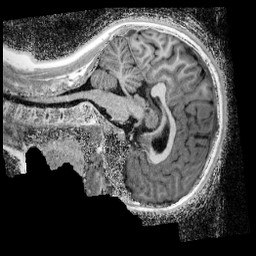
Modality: UNIT1_denoised
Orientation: sagittal
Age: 12
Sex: female
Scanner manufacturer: siemens
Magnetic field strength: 3 T
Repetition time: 4 s
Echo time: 0.00299 s